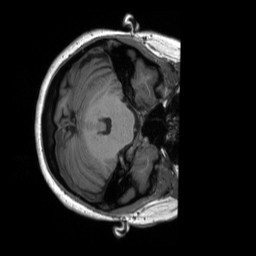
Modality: T1w
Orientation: axial
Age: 25
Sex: female
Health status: ill
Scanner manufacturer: siemens
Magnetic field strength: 3 T
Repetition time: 2.3 s
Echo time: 0.00232 s